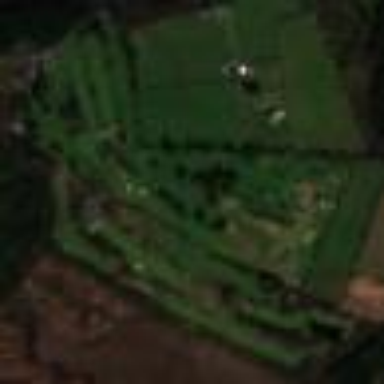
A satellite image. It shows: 18-hole golf course as part of the leisure land designated for golfing.